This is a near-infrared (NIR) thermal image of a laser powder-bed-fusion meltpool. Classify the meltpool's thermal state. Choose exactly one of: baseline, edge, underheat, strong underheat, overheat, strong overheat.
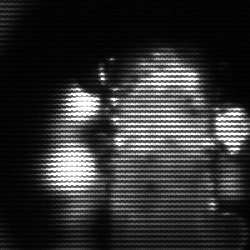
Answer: strong underheat